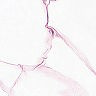
Metastatic tissue present: no